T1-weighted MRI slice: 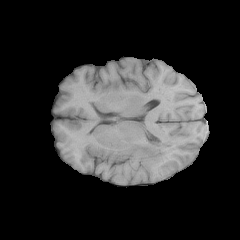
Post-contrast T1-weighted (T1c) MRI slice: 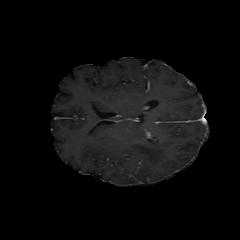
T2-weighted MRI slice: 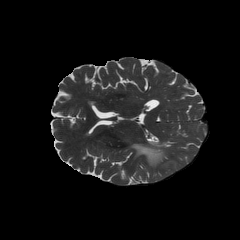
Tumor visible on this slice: yes